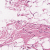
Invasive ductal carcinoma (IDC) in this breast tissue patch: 0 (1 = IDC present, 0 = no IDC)